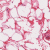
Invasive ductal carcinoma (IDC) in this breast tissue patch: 0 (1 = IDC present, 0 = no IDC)